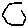
Label: hexagon